Field crop: maize
Growth stage: 1
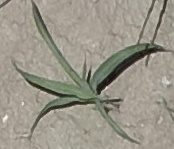
Species: sorghum